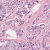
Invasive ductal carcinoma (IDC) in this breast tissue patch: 1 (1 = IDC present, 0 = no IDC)